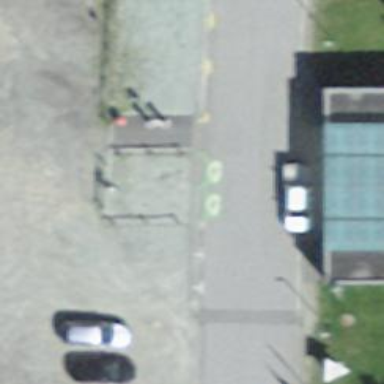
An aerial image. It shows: Charging station.